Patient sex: F
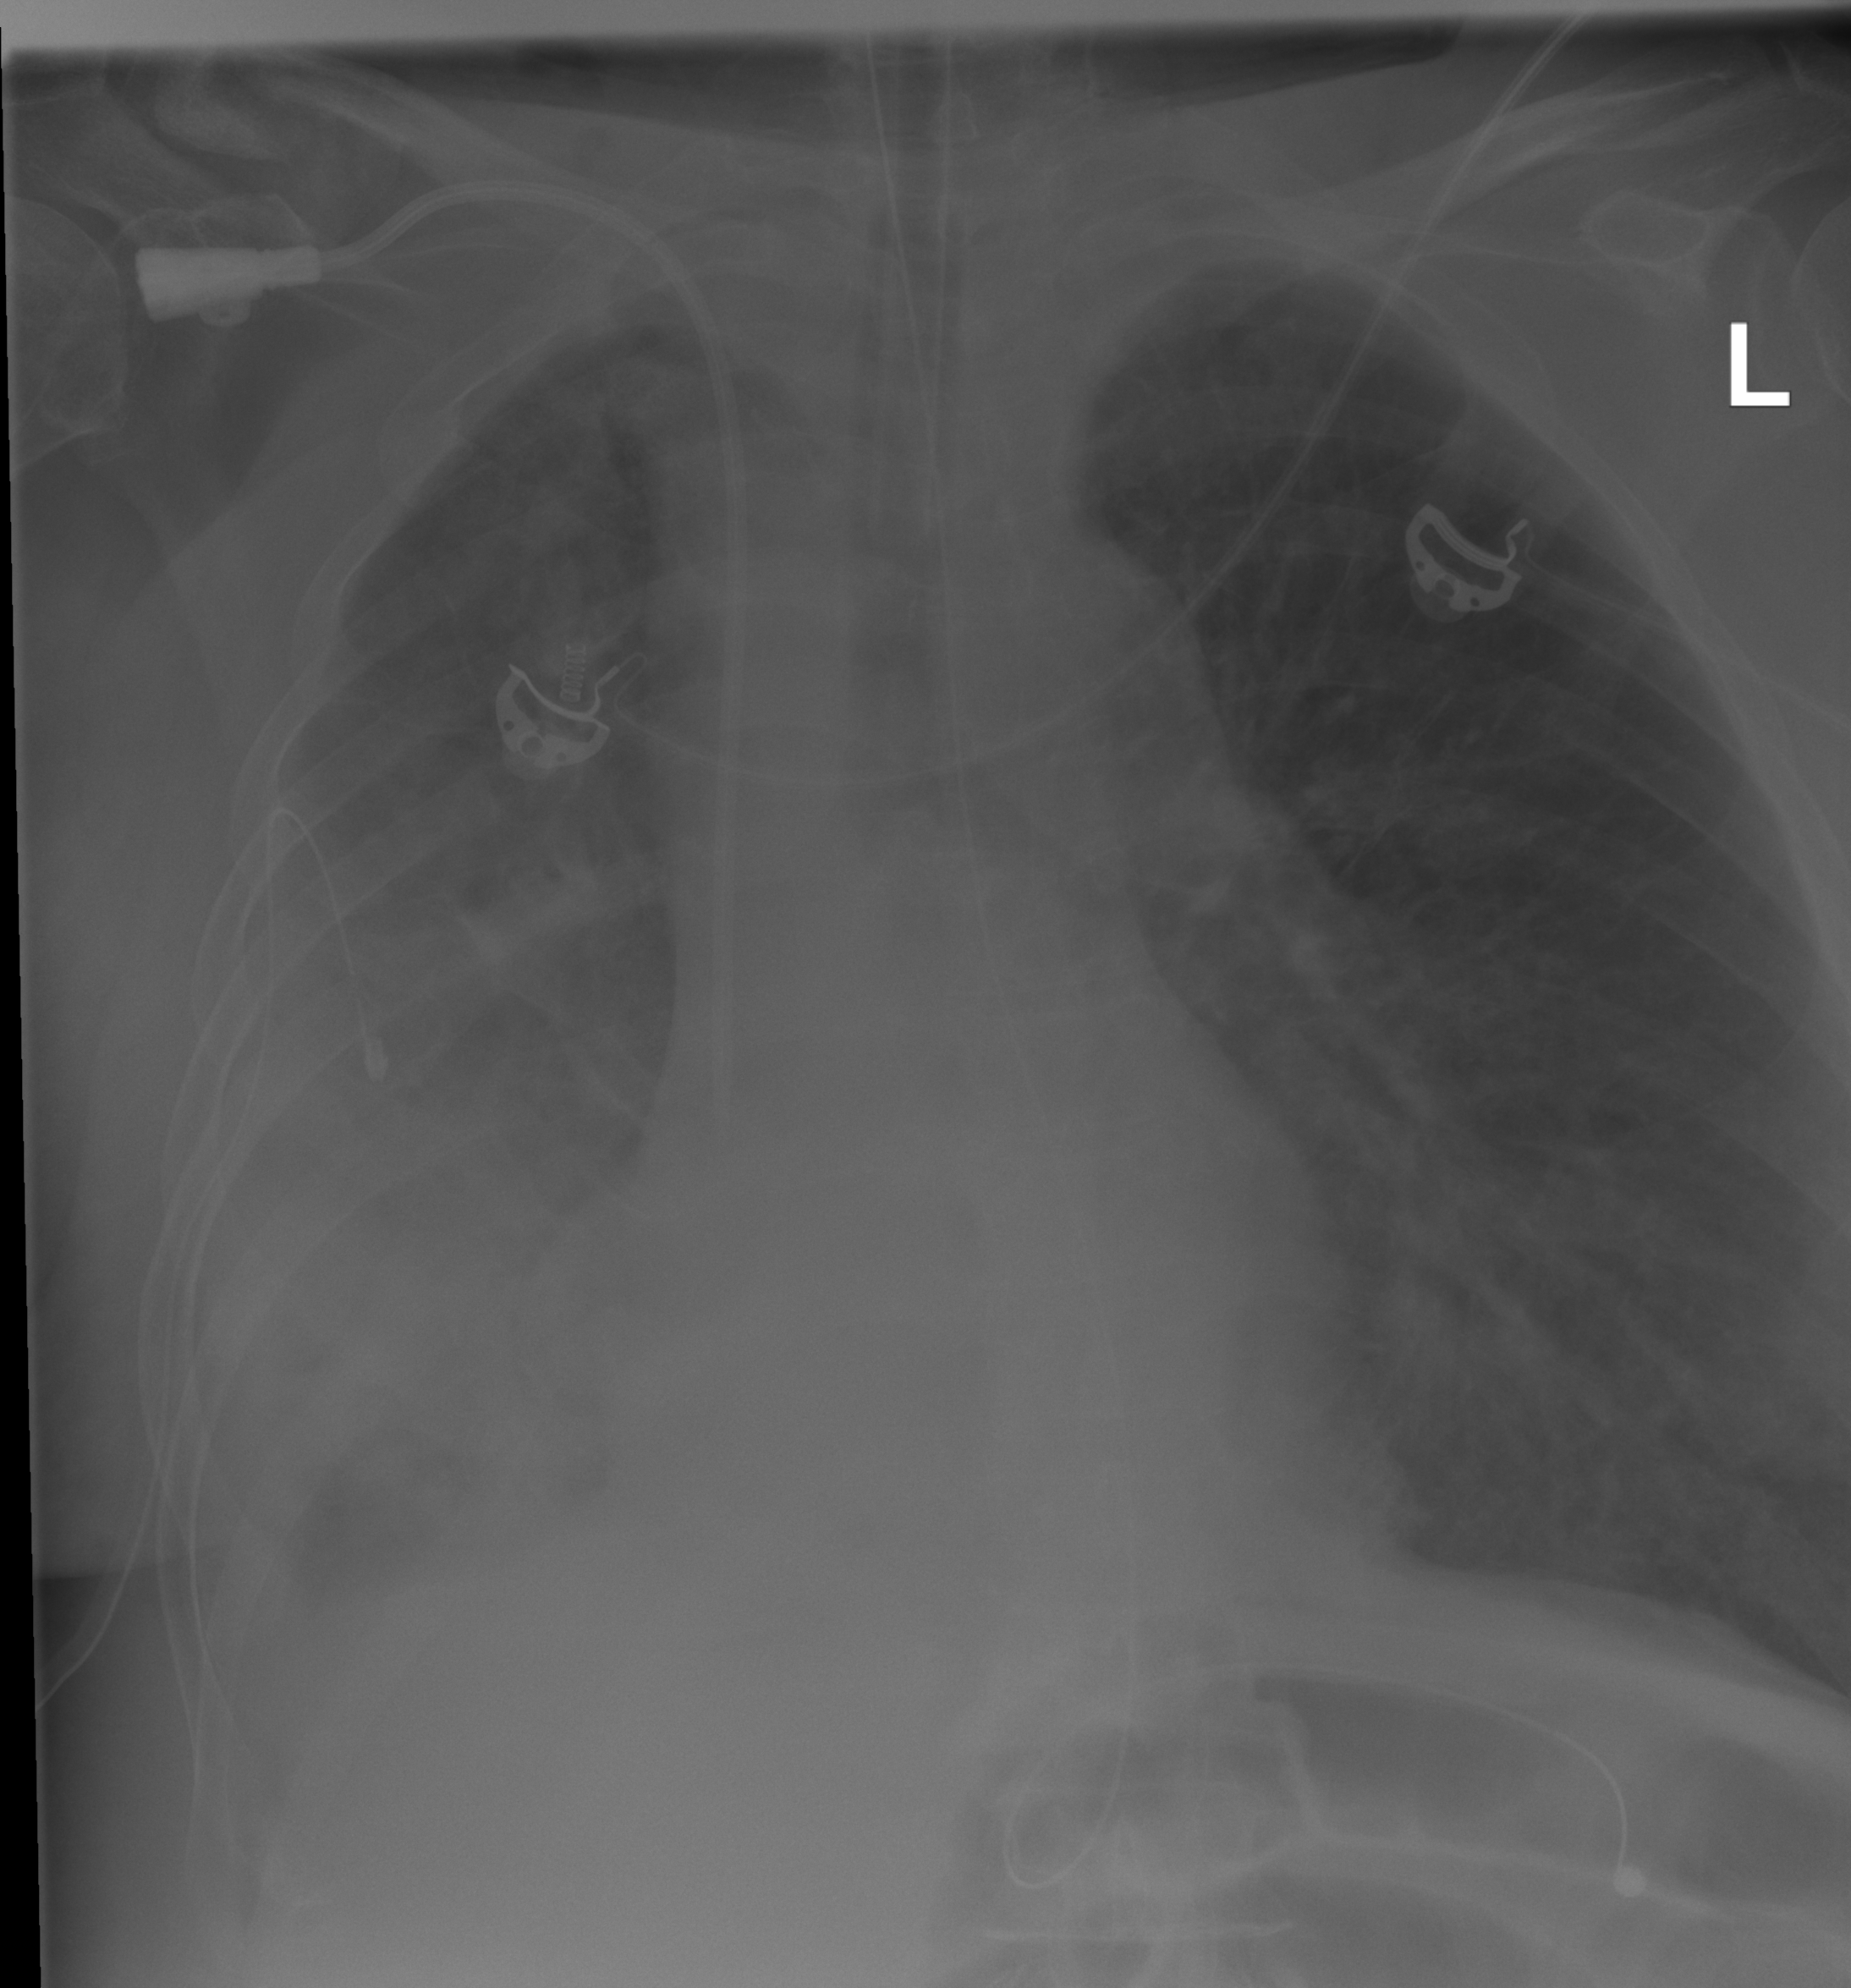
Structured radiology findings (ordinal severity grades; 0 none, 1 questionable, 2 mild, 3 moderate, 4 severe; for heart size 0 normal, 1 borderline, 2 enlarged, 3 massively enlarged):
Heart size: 0
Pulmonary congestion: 0
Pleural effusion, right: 2
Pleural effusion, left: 0
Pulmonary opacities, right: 3
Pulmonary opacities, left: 0
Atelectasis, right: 2
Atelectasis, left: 0